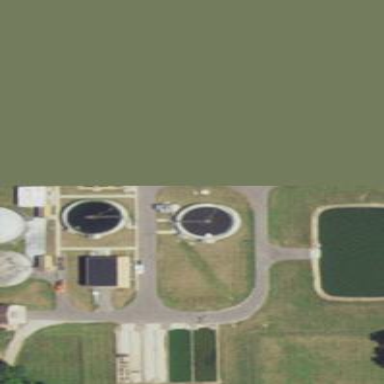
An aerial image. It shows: Wastewater plant.